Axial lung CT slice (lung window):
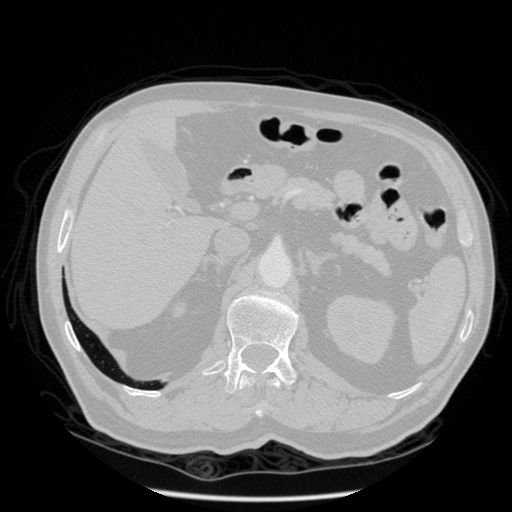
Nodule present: no